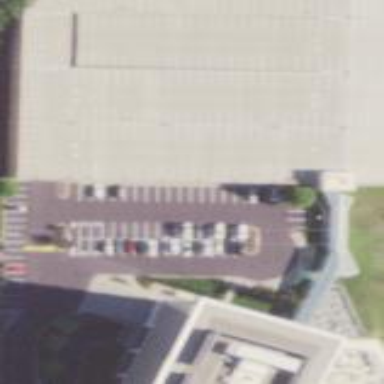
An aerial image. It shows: Multi-storey parking building.